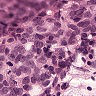
Metastatic tissue present: yes